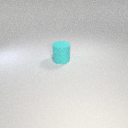
large cyan rubber cylinder